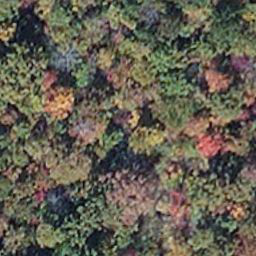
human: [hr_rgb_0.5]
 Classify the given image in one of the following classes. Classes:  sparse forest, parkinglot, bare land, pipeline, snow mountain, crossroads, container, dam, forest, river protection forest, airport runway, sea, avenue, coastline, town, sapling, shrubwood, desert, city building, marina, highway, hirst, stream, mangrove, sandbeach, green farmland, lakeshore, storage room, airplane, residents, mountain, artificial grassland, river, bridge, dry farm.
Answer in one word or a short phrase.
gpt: mangrove